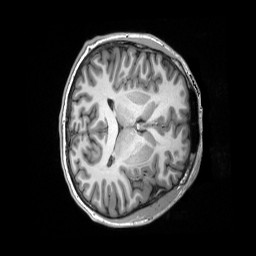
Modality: T1w
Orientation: axial
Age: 23